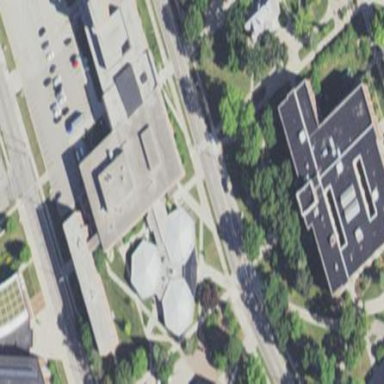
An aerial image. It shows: View of university building.